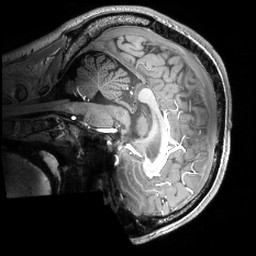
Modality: T1w
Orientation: sagittal
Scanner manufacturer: philips
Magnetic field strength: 7 T
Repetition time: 0.008 s
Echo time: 0.001974 s